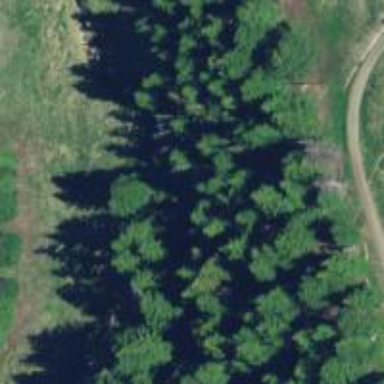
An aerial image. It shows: Path.